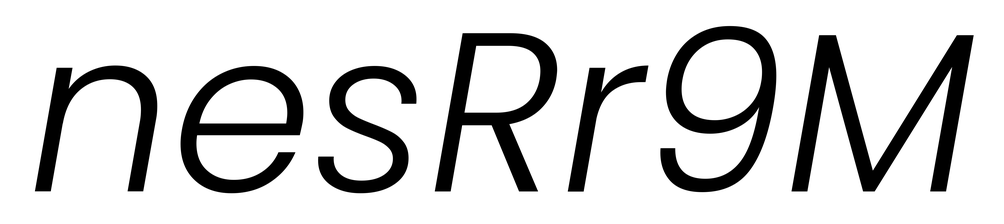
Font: Poppins-LightItalic